Question: I have a Gridview that I want to add a "Actions" button to each row that is added that upon click will allow me to edit or delete a row.
In my picture it looks like a drop down list. I prefer a button however a dropdownlist will work as a last resort.

This is what I have tried so far:
'''
<asp:GridView runat="server" ID="grdvwDepositTransaction"
AutoGenerateColumns="false" DataKeyNames="Status"
OnRowCommand="grdvwDepositTransaction_RowCommand" ShowHeaderWhenEmpty="true" ShowFooter="true" OnRowDataBound="grd_RowDataBound"
CssClass="grid" width="750">
<HeaderStyle CssClass="HeaderTemplate" />
<FooterStyle CssClass="FooterTemplate" />
<Columns>
<asp:TemplateField >
<ItemTemplate>
<input onclick="javascript: showMenu(); return false;" onmouseout="javascript: hideMenu(); return false;" type="button" class="savebutton" value="Actions" id="actionMenuRowSomething" />
<ul id="actionMenuRow" style="display: none; margin-top: -6px; text-align: left; padding: 0px; margin-right: 0px; " onmouseover="javascript: showMenu(); return false;" onmouseout="javascript: hideMenu(); return false;" class="ui-menu">
<li><a href="#" onclick="ShowHomeScreen();">something</a></li>
<li>
<asp:LinkButton ID="something" runat="server" Text="View Updates" style="width:100px;">works</asp:LinkButton>
</li>
</ul>
</ItemTemplate>
<EditItemTemplate>
</EditItemTemplate>
</asp:TemplateField>
<asp:BoundField DataField="DepositEntry.cardNumber" HeaderText="Card Number" ItemStyle-CssClass="mediumColumn columnCenter" />
<asp:BoundField DataField="DepositEntry.accountNumber" HeaderText="Account Number" ItemStyle-CssClass="mediumColumn columnCenter" />
<asp:BoundField DataField="DepositEntry.firstName" HeaderText="Customer Name" ItemStyle-CssClass="mediumColumn columnCenter" />
<asp:BoundField DataField="DepositEntry.transactionDateTime" HeaderText="Transaction Date/Time" ItemStyle-CssClass="mediumColumn columnCenter" />
<asp:BoundField DataField="DepositEntry.cashAmount" HeaderText="Cash Amount" ItemStyle-CssClass="mediumColumn columnCenter" />
<asp:BoundField DataField="DepositEntry.depositAmount" HeaderText="Envelope Deposit Amount" ItemStyle-CssClass="mediumColumn columnCenter" />
</Columns>
<EmptyDataTemplate>
<br />
<br /><br />
<span style="font-weight: bold; text-anchor:middle;">No Transactions have been entered</span>
</EmptyDataTemplate>
</asp:GridView>
'''
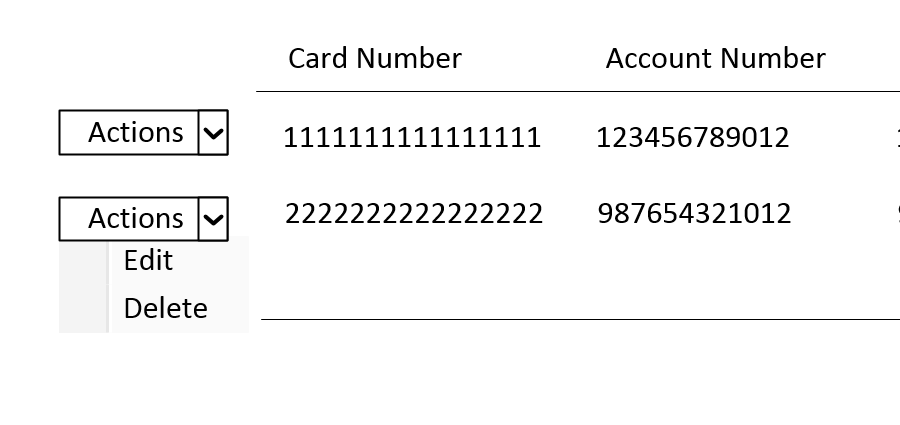
Answer: Any reason it has to be limited to only one column? Then you can use:
'''
AutoGenerateDeleteButton="True"
AutoGenerateEditButton="True"
'''
...and the hook-up is immensely easier than figuring out which dropdown item was selected, etc.